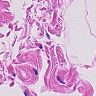
Metastatic tissue present: no